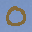
Label: 0